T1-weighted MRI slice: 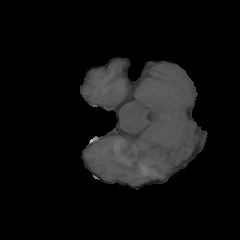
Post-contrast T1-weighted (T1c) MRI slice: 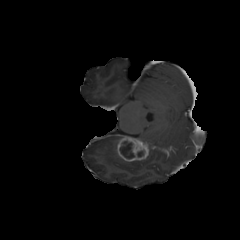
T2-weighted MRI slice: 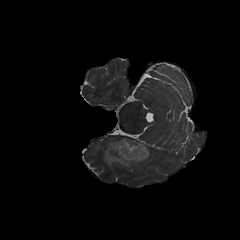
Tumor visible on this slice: yes